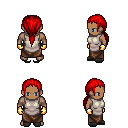
a pixel art fantasy rpg character, male body template, human, dark skin, white tunic, robe skirt, red ponytail hairstyle, gold gloves, gray slippers, four views (front, back, left, right), 2x2 character sprite sheet, small pixel art, hard edges, no anti-aliasing